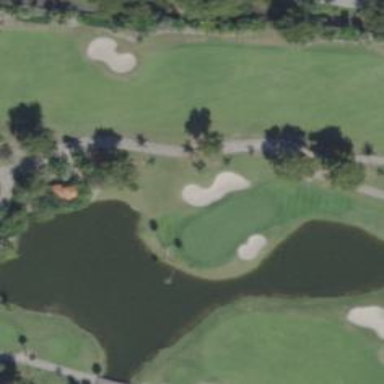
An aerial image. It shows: Golf hole.